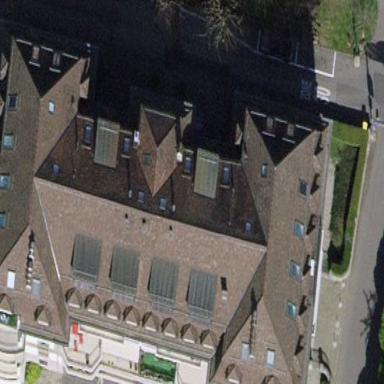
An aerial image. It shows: Office building with distinctive quadruple saltbox roof shape.